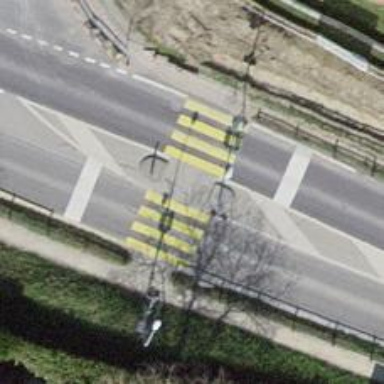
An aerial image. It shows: Zebra crossing on the road.